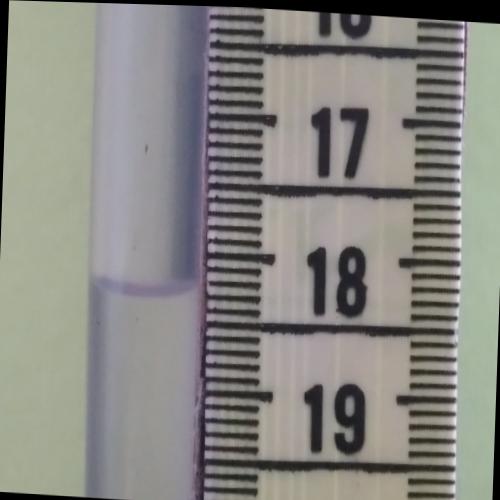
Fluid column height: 18.3 cm